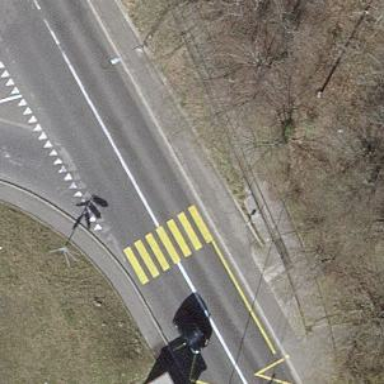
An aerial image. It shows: Raised kerb.